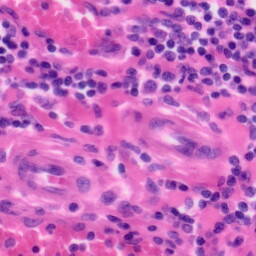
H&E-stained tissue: Tonsil